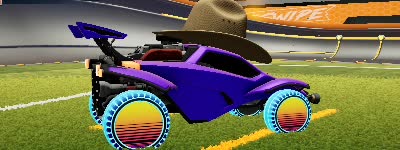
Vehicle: octane